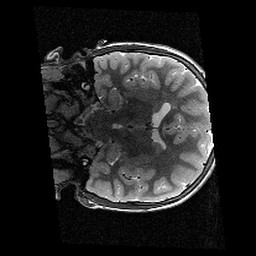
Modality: T2w
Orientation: coronal
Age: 13
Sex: female
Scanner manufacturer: siemens
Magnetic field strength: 3 T
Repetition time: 9.23 s
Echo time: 0.067 s